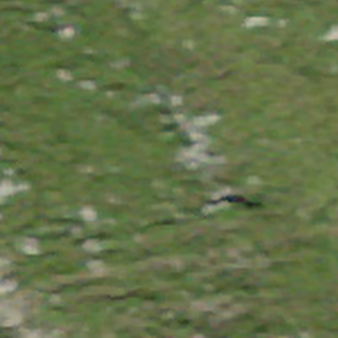
Label: other